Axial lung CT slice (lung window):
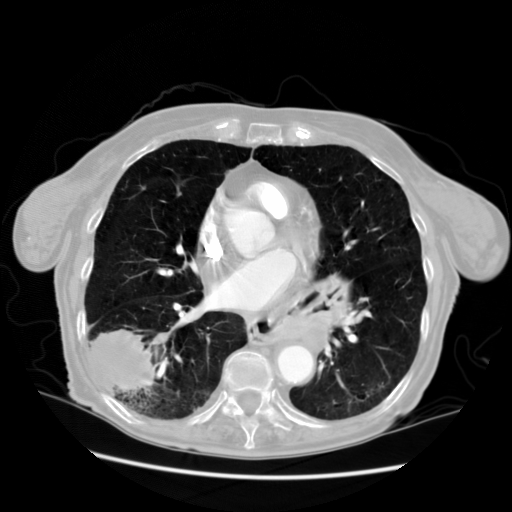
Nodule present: no